Field crop: tomato
Growth stage: 2
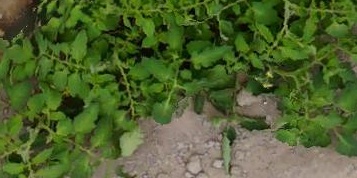
Species: tomato